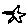
Label: star